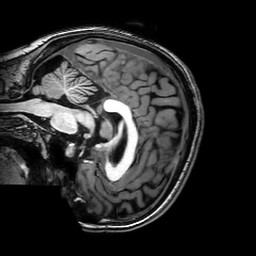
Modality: T1w
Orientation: sagittal
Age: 23
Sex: female
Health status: healthy
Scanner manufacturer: philips
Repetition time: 0.008192 s
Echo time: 0.00374 s